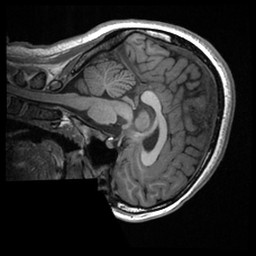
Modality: T1w
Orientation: sagittal
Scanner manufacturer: ge
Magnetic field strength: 3 T
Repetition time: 0.00766 s
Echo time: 0.002936 s